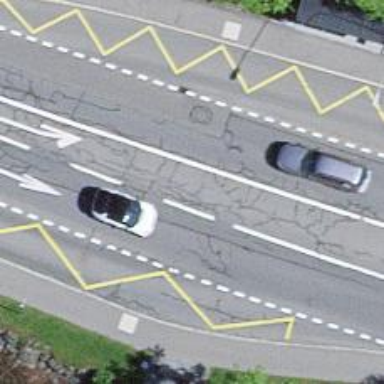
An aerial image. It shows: Bus stop equipped with public transport stop position.